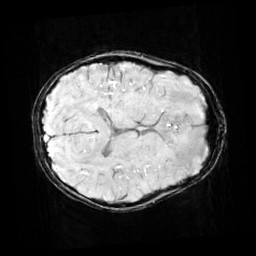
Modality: SWI
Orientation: axial
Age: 10
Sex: male
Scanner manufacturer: siemens
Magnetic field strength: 3 T
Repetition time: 0.027 s
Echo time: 0.02 s